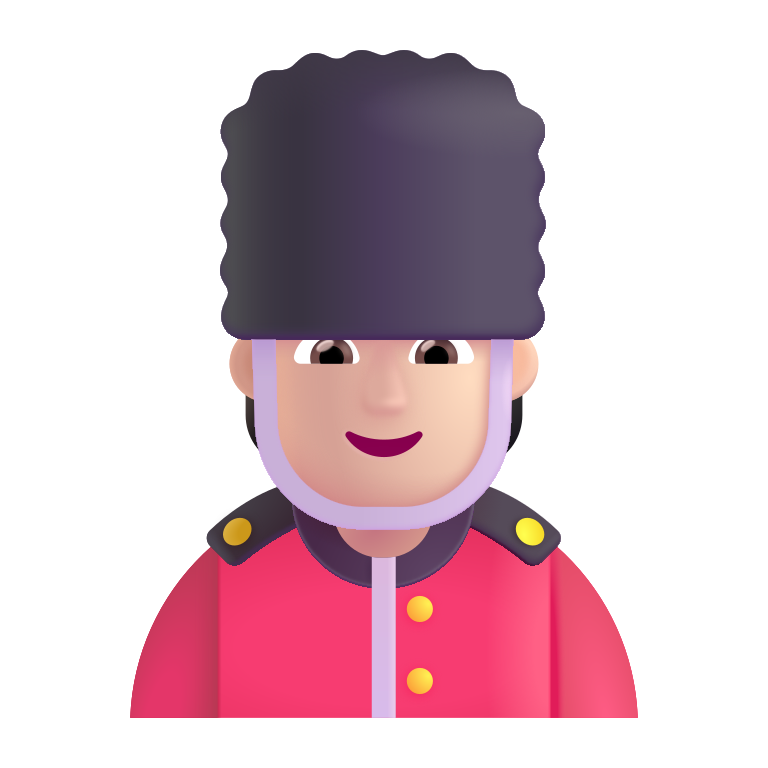
guard color light